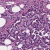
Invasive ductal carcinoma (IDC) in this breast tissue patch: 1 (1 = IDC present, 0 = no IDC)